【题型】选择题　【知识点】函数　【难度】easy
函数$y=(x^2-1)e^x$的图象可能是（ ）

\vspace{1em}

A.

B.

C.

D.

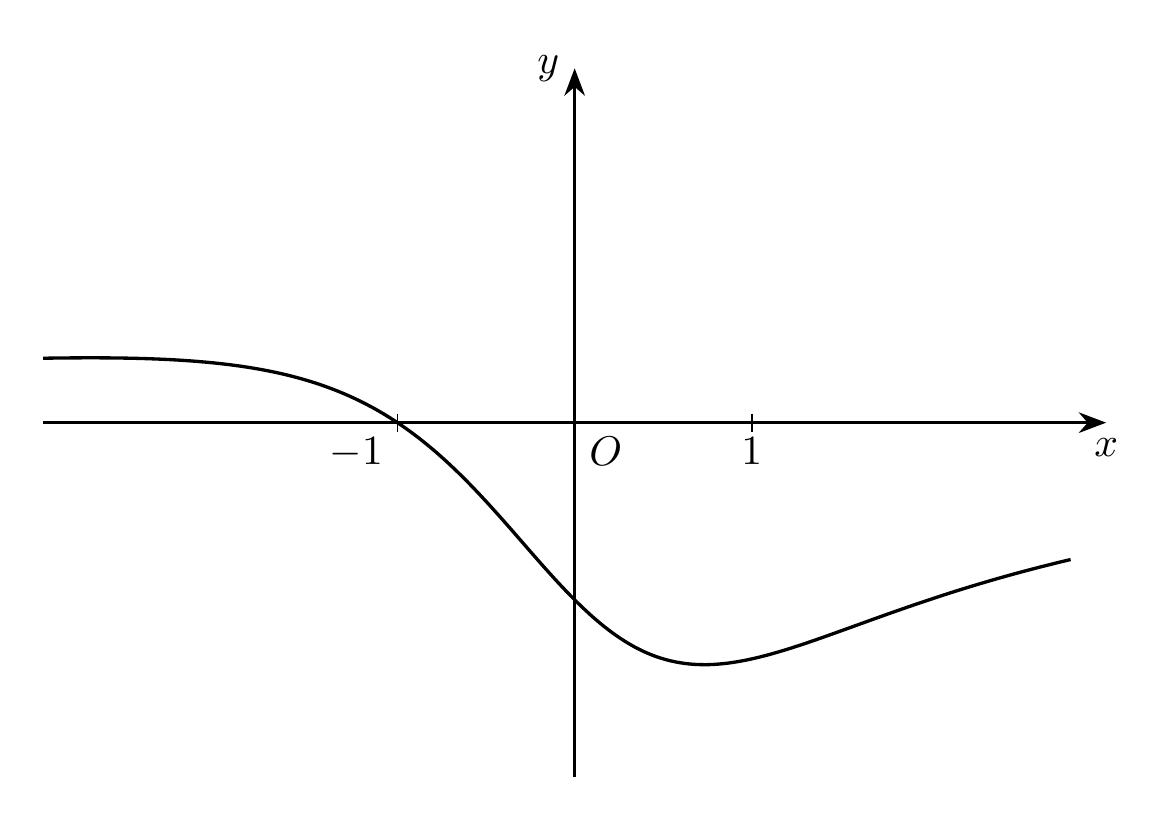
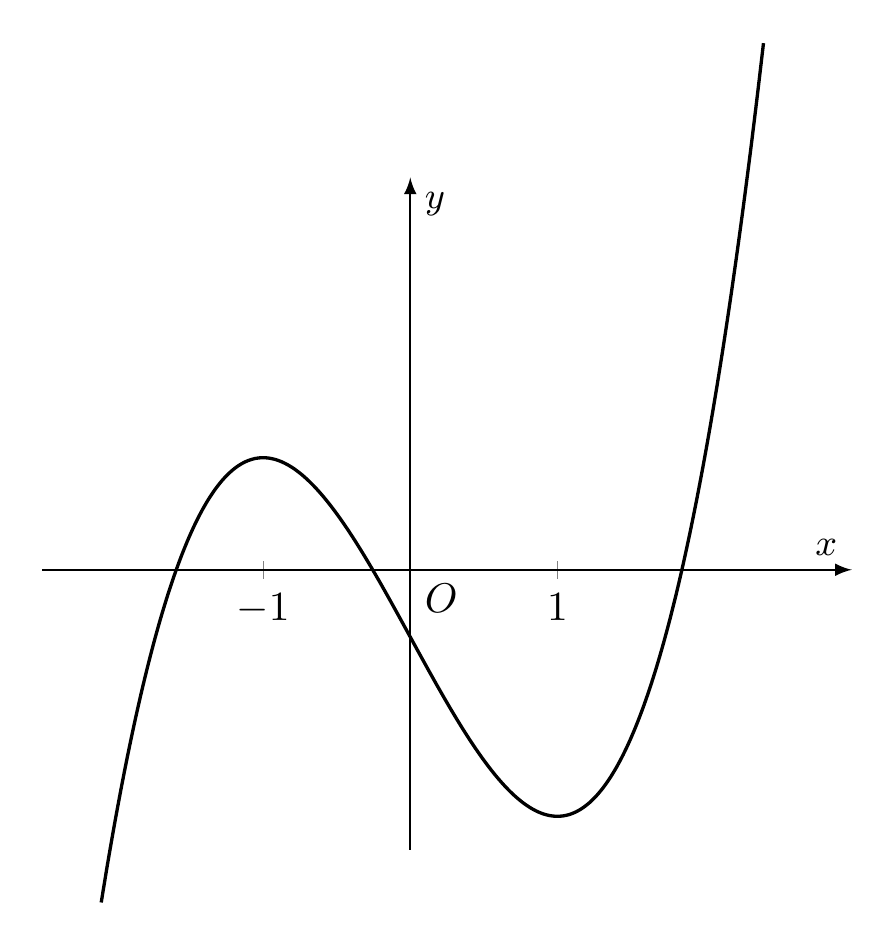
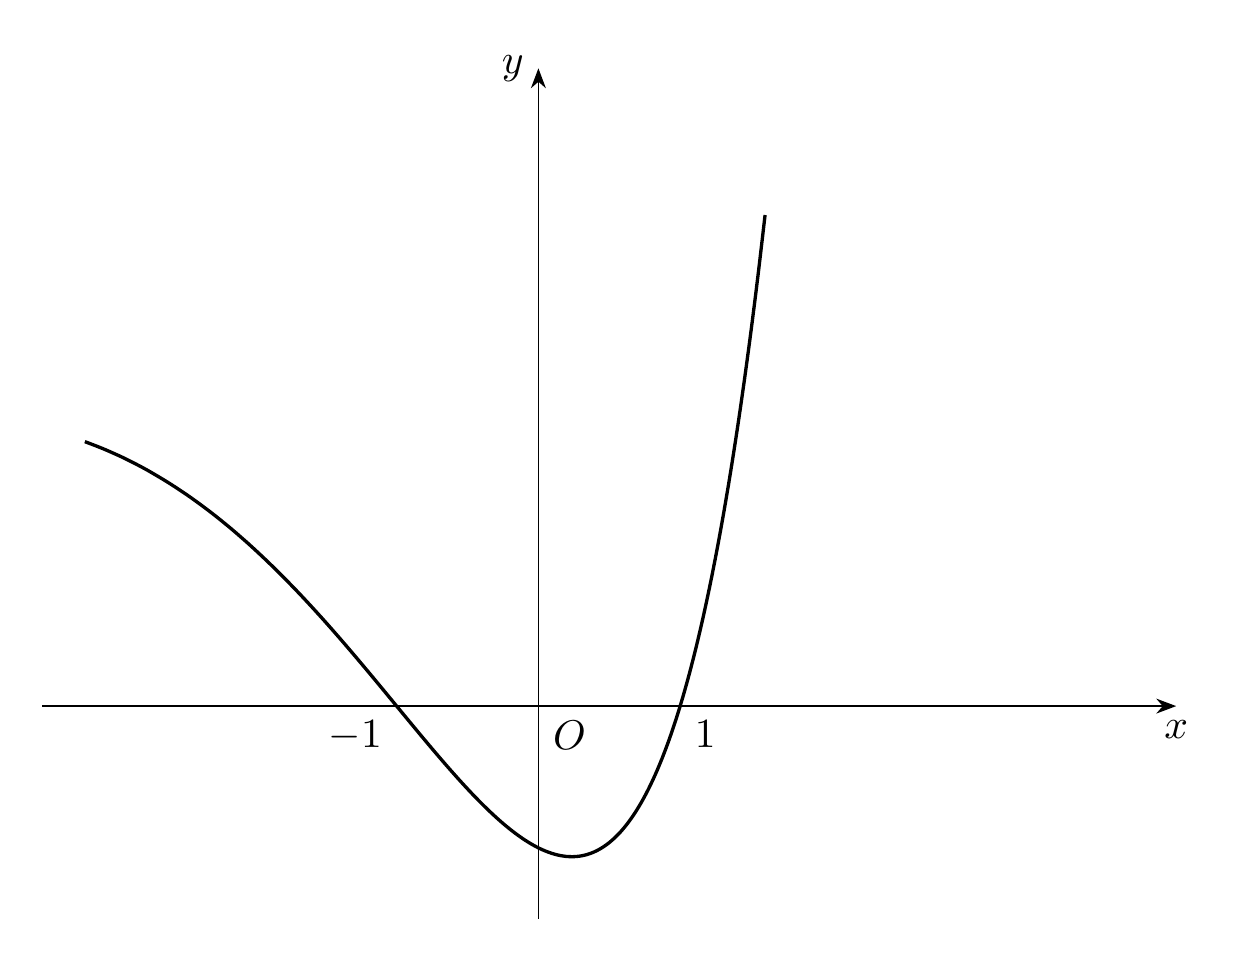
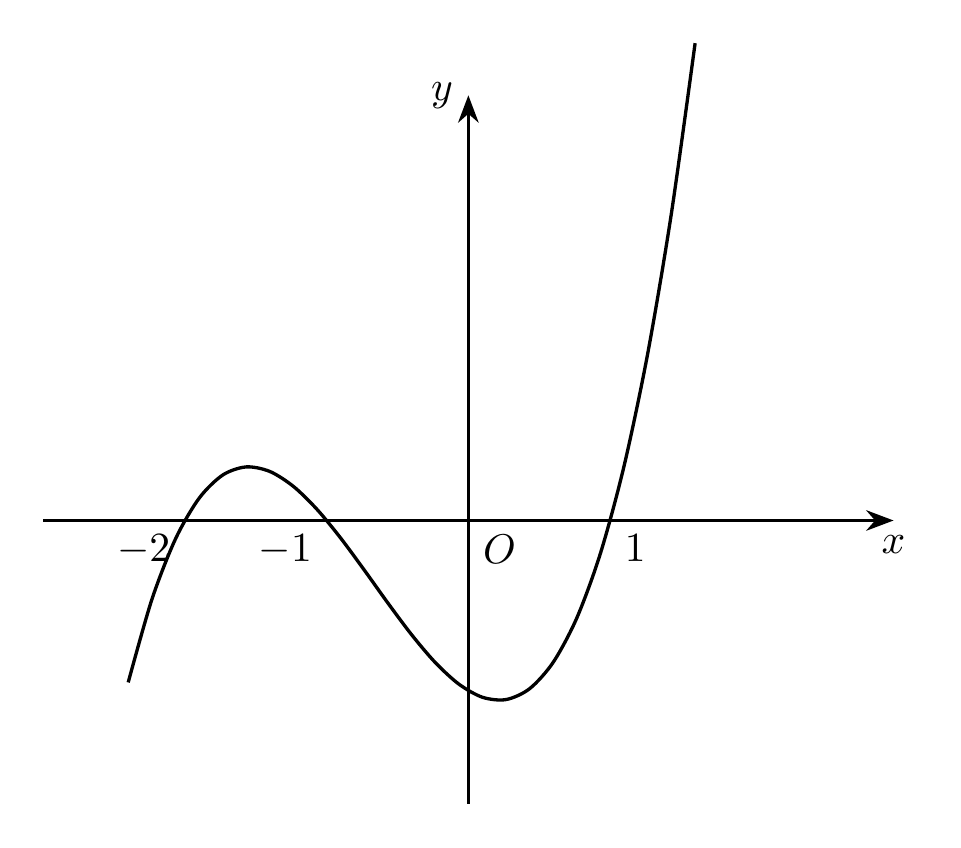
【解答】
\textbf{【答案】} C

\textbf{【知识点】} 函数图像的识别

\textbf{【分析】} 根据函数的解析式，利用$f(1)=f(-1)=0$，$f(-2)>0$，分别排除A、B、D项，即可求解。

\textbf{【详解】}
由题意，函数$f(x)=(x^2-1)e^x$，

因为$f(1)=0$，即函数$f(x)$的图象过点$(1,0)$，可排除A、B项；

又因为$f(-2)=3e^{-2}>0$，可排除D项，

故选：C.